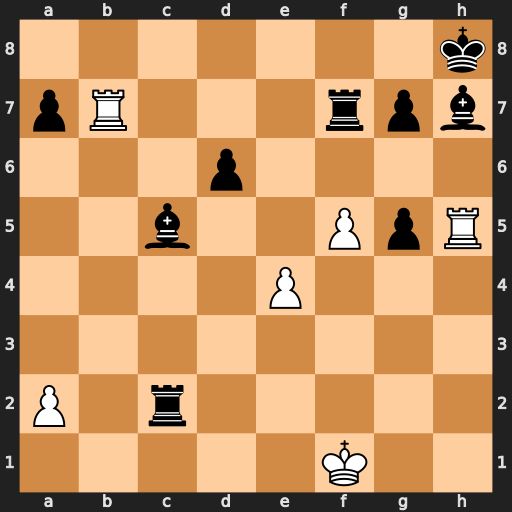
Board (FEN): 7k/pR3rpb/3p4/2b2PpR/4P3/8/P1r5/5K2
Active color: w
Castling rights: -
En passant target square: -
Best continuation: Rb8+ Rf8 Rxf8#